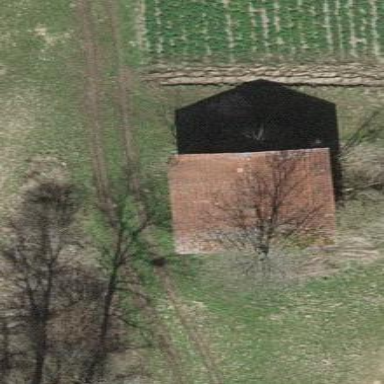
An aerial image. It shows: Rural barn.